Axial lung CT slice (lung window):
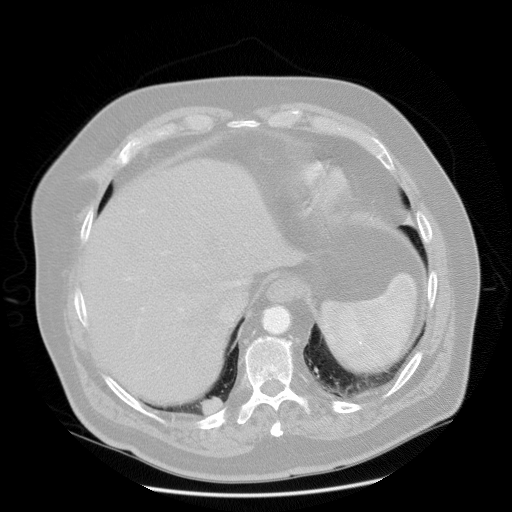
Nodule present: no